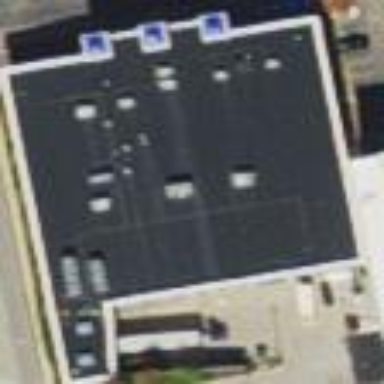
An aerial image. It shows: Retail building.